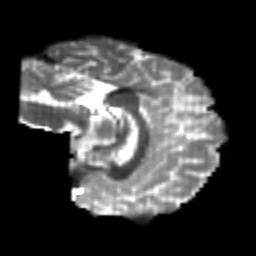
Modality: T2w
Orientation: sagittal
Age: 24
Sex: male
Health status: healthy
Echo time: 0.074 s